Question: I am trying to deploy my app to Heroku. I am getting 503 (Service Unavailable) error even though it runs on localhost. I have tried many solutions, but none of them are working. My file
'''
if (process.env.NODE_ENV !== "production") {
require("dotenv").config();
}
const express = require("express");
const mongoose = require("mongoose");
const { ApolloServer } = require("apollo-server-express");
const auth = require("./middleware/auth");
const userController = require("./controllers/userController");
const typeDefs = require("./schema");
const resolvers = require("./resolvers");
const port = process.env.PORT || 4000;
const app = express();
app.set("port", port);
app.use((req, res, next) => {
res.setHeader("Access-Control-Allow-Origin", "*");
res.setHeader(
"Access-Control-Allow-Methods",
"OPTIONS, GET, POST, PUT, PATCH, DELETE"
);
res.setHeader("Access-Control-Allow-Headers", "Content-Type, Authorization");
next();
});
app.use(auth);
app.get("/email-confirmation/:token", userController.confirmationPost);
const server = new ApolloServer({
typeDefs,
resolvers,
formatError: (err) => {
if (!err.originalError) {
return err;
}
if (err.message.startsWith("Database Error: ")) {
err.message = "Internal server error";
}
const data = err.originalError.data;
const message = err.message || "Internal server error.";
const code = err.originalError.code || 500;
return { message: message, status: code, data: data };
},
context: ({ req, res }) => ({
req,
res,
}),
});
server.applyMiddleware({ app });
mongoose
.connect(process.env.DB_URL, {
useNewUrlParser: true,
useUnifiedTopology: true,
useCreateIndex: true,
})
.then(() => {
console.log("conneted to database");
app.listen(port, () => {
console.log("listening for requests on port " + port);
});
});
'''
And my is:
'''
{
"name": "server",
"version": "1.0.0",
"description": "",
"main": "app.js",
"scripts": {
"test": "echo "Error: no test specified" && exit 1",
"start": "node app.js",
"dev": "nodemon app.js"
},
"author": "",
"license": "ISC",
"dependencies": {
"apollo-server-express": "^2.17.0",
"bcryptjs": "^2.4.3",
"crypto": "^1.0.1",
"express": "^4.17.1",
"graphql": "^15.3.0",
"jsonwebtoken": "^8.3.0",
"mongoose": "^5.10.2",
"nodemailer": "^6.4.16",
"nodemailer-sendgrid-transport": "^0.2.0",
"validator": "^10.8.0"
},
"devDependencies": {
"dotenv": "^8.2.0",
"eslint": "^7.7.0",
"nodemon": "^2.0.6"
}
}
'''
command gives following output:

I have tried every solution. But none of them seems to resolve the issue. Please, help.
UPDATE:
After I setup DB_URL in Heroku, it started working but I am getting another error. <URL>
Console:
'''
1. GET https://capstone-ecommerce-backend.herokuapp.com/ 404 (Not Found)
2. Refused to load the image 'https://capstone-ecommerce-backend.herokuapp.com/favicon.ico' because it violates the following Content Security Policy directive: "default-src 'none'". Note that 'img-src' was not explicitly set, so 'default-src' is used as a fallback.
'''
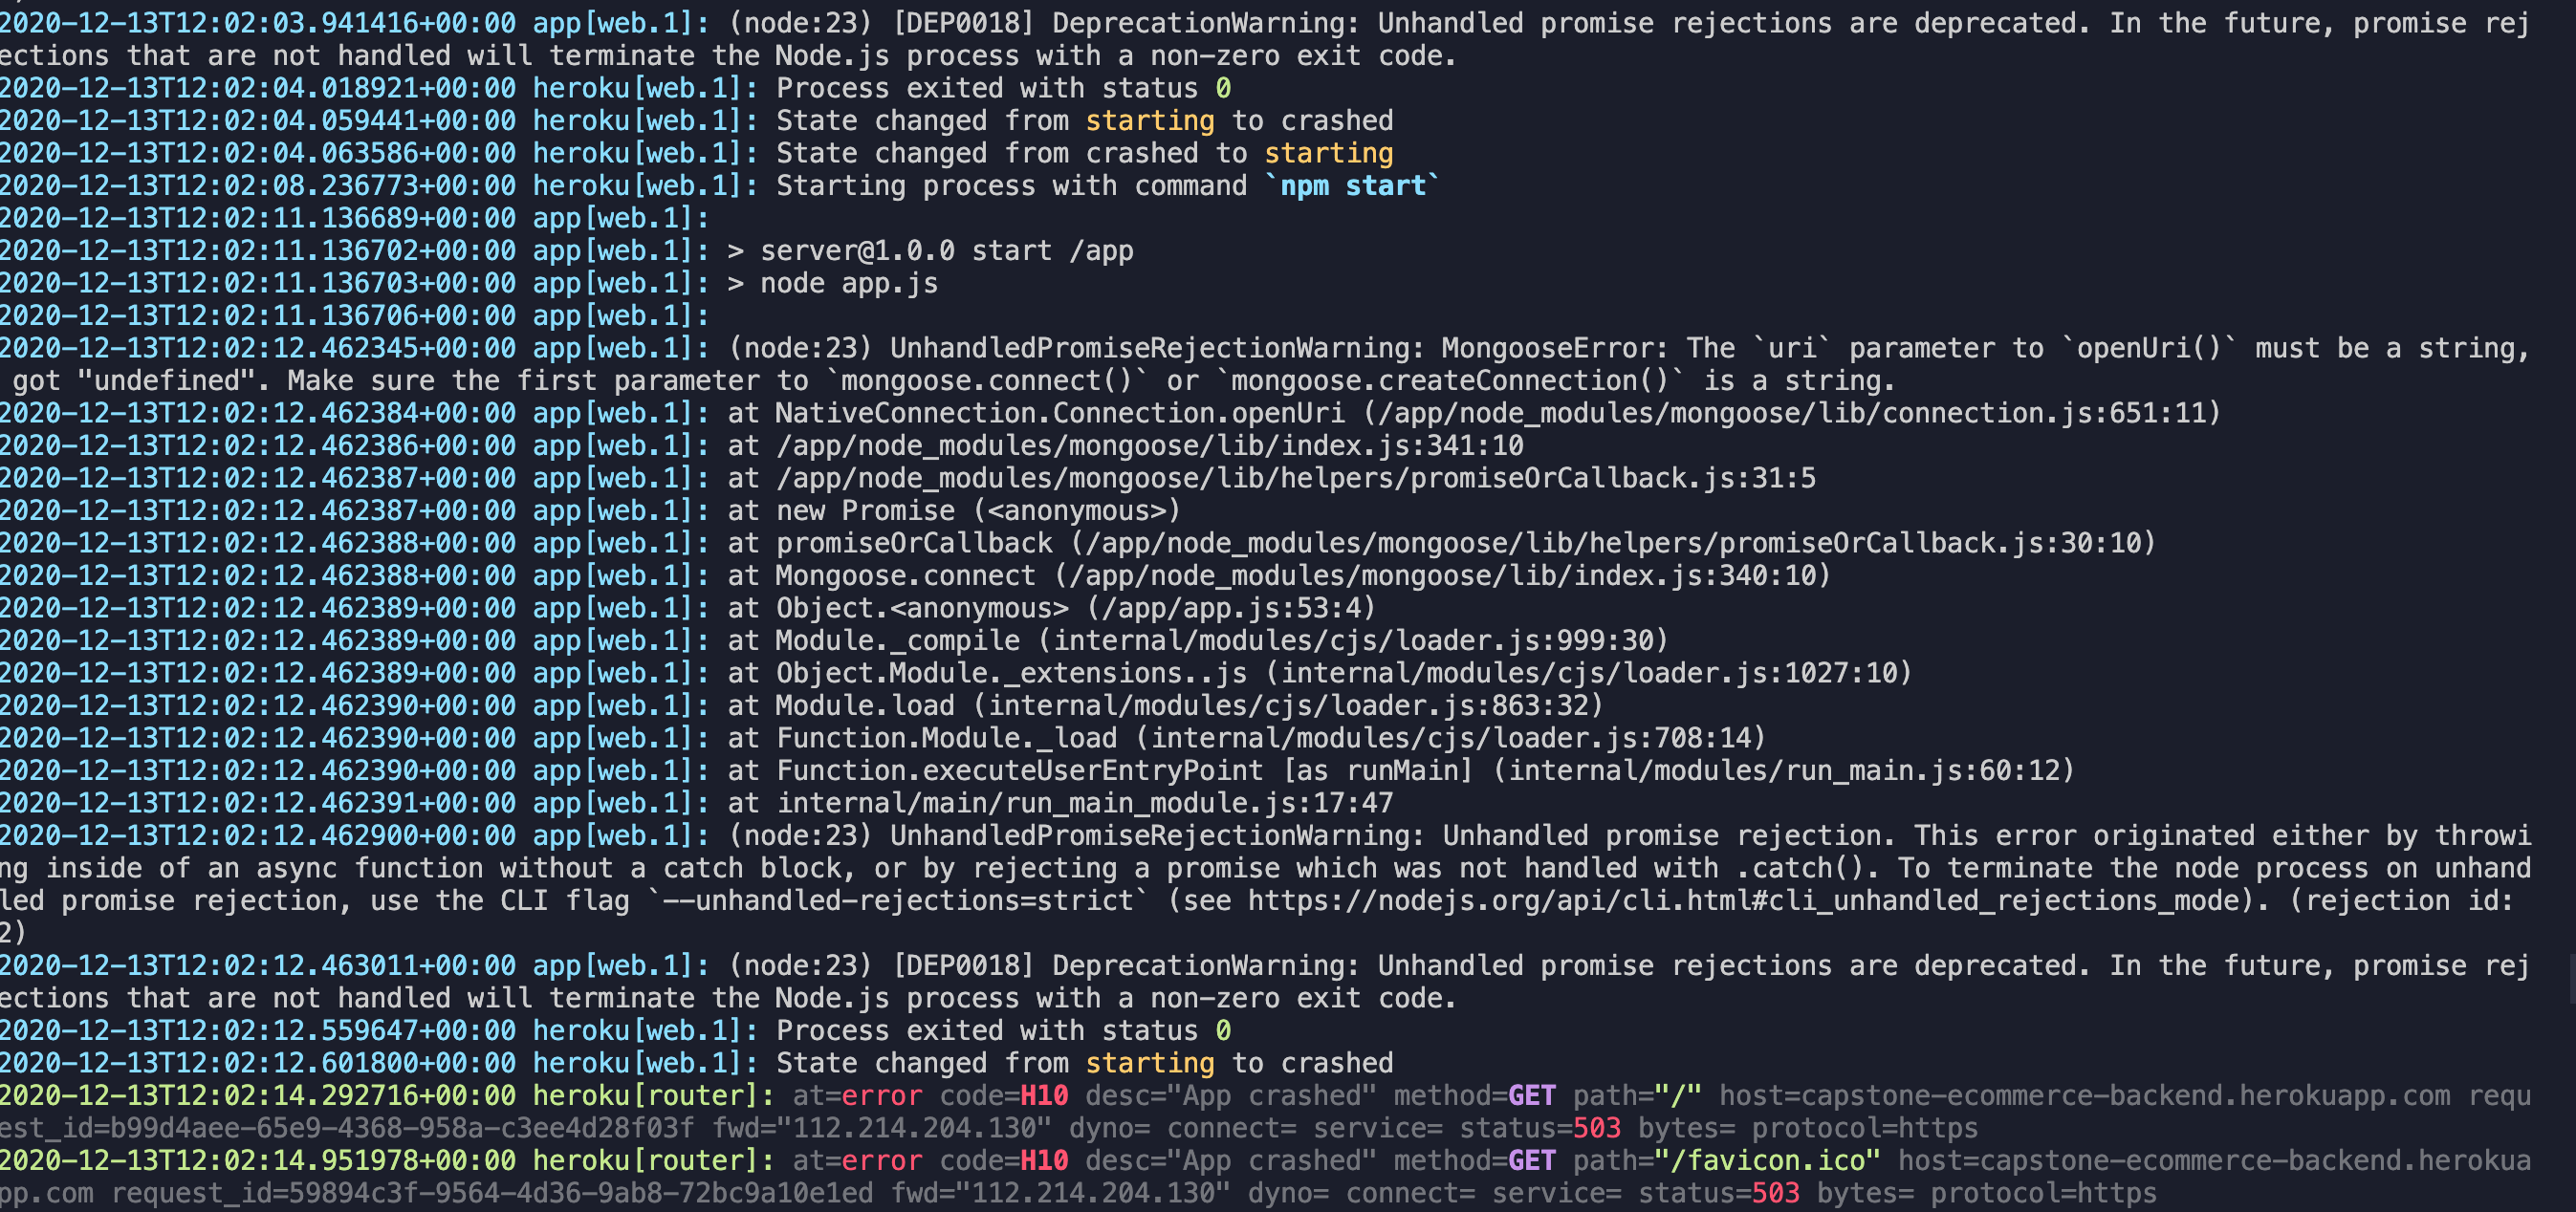
Answer: Try setting up the 'DB_URL' in your Heroku application. Use the following command:
'''
$ heroku config:set DB_URL=database_uri_here
'''